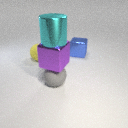
large blue metal cube behind large gray rubber sphere